Question: Using VSO Team Project and Azure Web App.
I want to connect these services together, however, when I set up Continuous deployment it always fires this error:

My subscription is free DreamSpark.
What can I do?
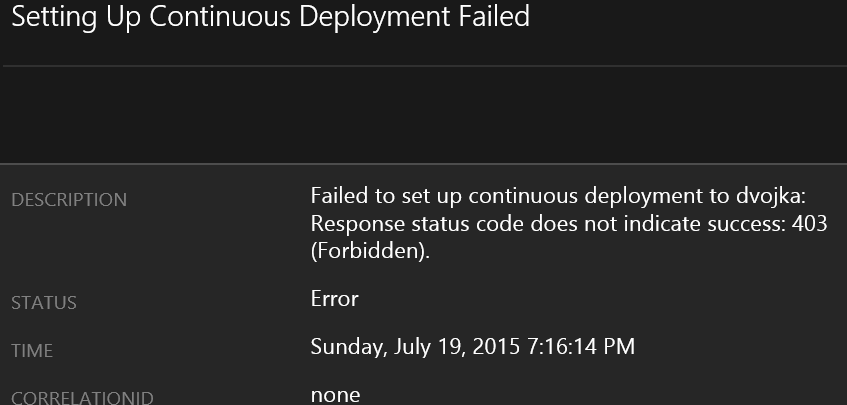
Answer: Setting up CI with VSO TFS is not supported for Dream spark subs. It looks like we have a bug in the UI if you are getting this far.